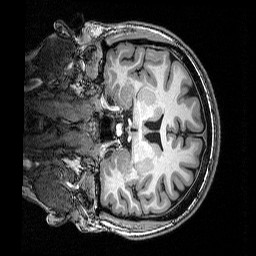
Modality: T1w
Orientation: coronal
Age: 39
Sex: female
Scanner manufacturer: siemens
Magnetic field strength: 3 T
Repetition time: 2.53 s
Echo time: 0.0035 s